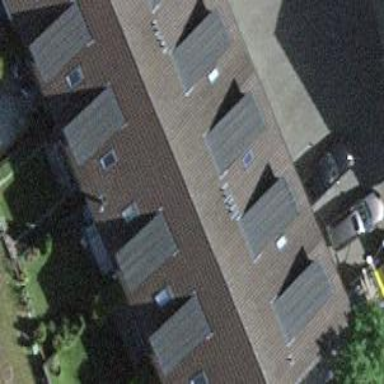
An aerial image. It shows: Residential building with gabled roof.